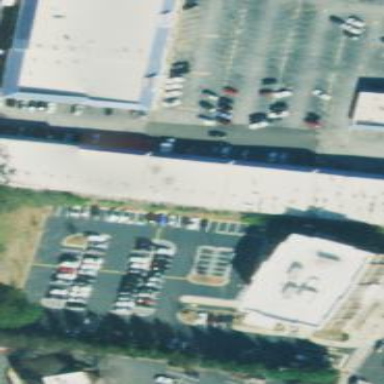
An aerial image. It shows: Retail building.